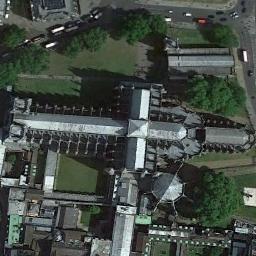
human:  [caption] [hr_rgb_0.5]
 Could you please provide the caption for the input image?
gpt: A church with a gray roof  The main house of the church has a cross-shaped roof  There are many pedestrians in the square next to the church .

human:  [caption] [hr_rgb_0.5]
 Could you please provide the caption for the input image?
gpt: This is a church with many thick trees around it .

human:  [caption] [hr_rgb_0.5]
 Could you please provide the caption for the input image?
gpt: There is a church on the grass next to some buildings .

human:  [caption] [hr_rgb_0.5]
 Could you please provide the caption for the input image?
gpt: The church with some towers of different shapes and the rest of the church has a white cross-shaped roof .

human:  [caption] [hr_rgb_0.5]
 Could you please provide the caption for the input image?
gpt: A church with a cross structure surrounded by trees on a lawn .